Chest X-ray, PA view. Patient: 63 years old, sex M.
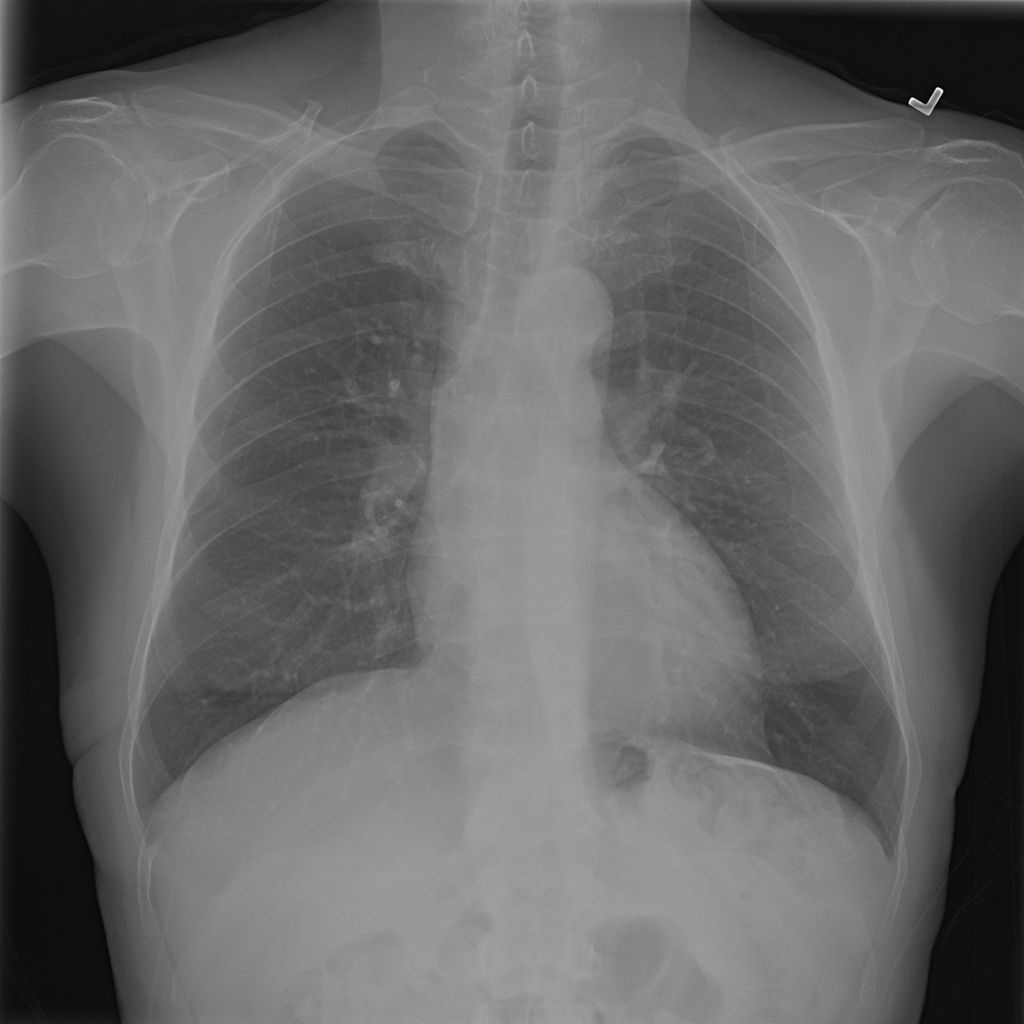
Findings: No Finding